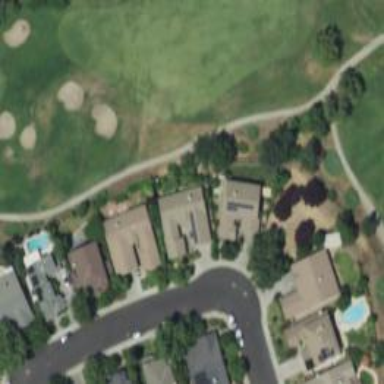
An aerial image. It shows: Path for golf carts.